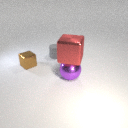
large purple metal sphere below large red metal cube